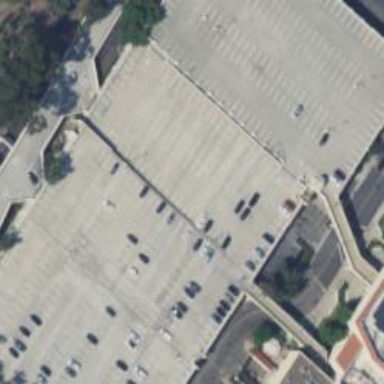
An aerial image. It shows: Multi-storey parking building.